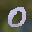
Label: 0